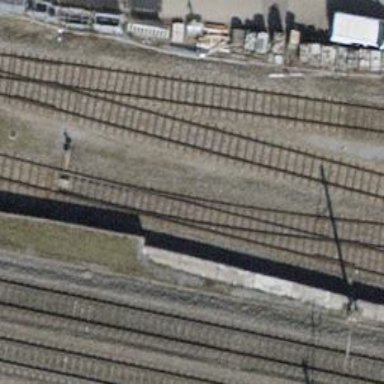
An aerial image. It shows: Single-track railway spur.